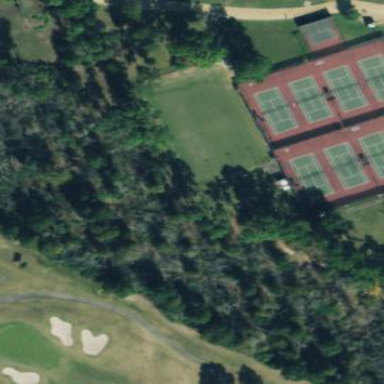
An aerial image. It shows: Sports centre with focus on tennis.